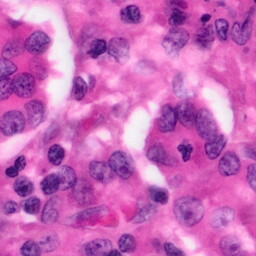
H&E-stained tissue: Pancreatic